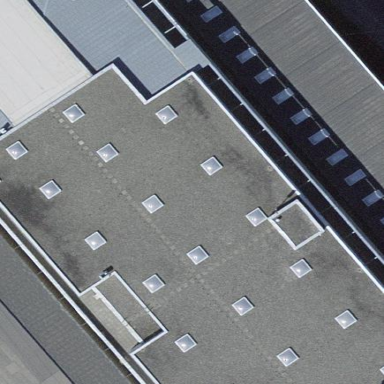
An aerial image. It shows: Warehouse with flat roof.